Group 1:
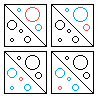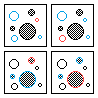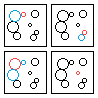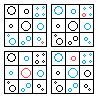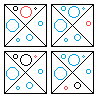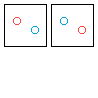
Group 2:
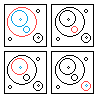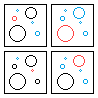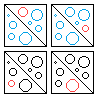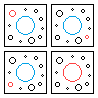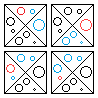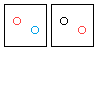
Rule separating the two groups: Symmetric vs. Asymmetric relations between the red and blue circles.
Comments: Each example in this Bongard Problem consists of mini-panels containing the same arrangement of circles (ignoring colouring). Each mini-panel has a single circle highlighted in red, and possibly some circles highlighted in blue. A strict rule for this Bongard Problem could be something like "If a circle is blue in one mini-panel and red in a second mini-panel, then the red circle from the first mini-panel is blue in the second mini-panel." The relation intepretation is that a circle is related to the red circle if and only if it is coloured blue. BP973 is a similar problem.
Author: Jago Collins